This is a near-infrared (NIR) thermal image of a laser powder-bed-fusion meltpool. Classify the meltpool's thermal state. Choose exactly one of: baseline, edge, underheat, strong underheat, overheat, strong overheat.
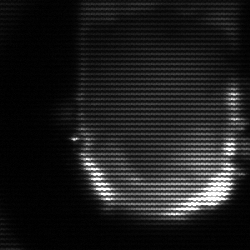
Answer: baseline